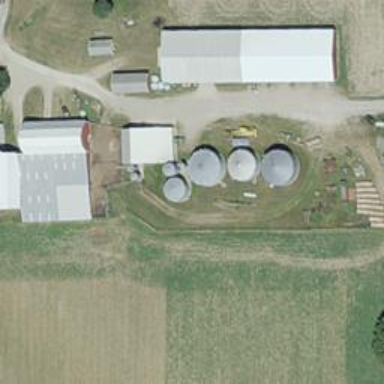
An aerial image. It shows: Silo.